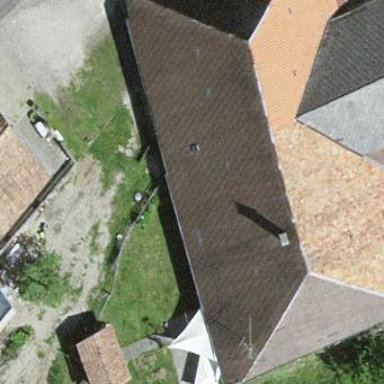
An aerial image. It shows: Farm building.